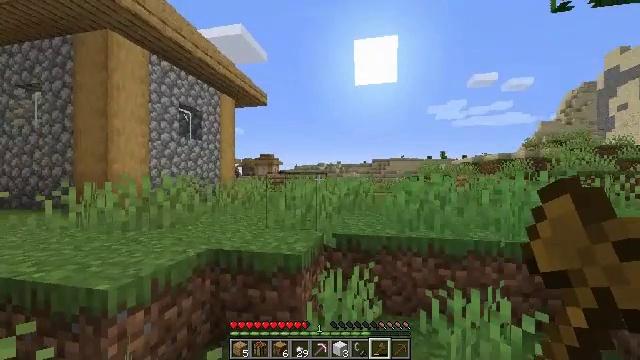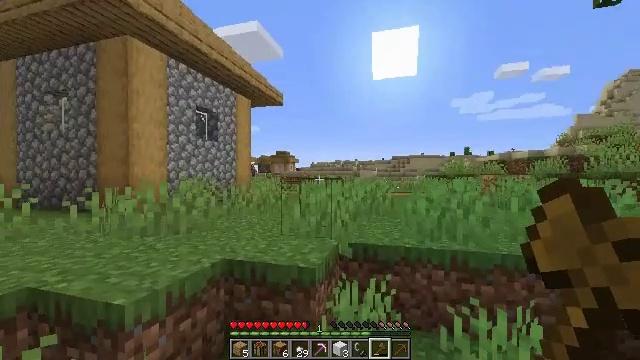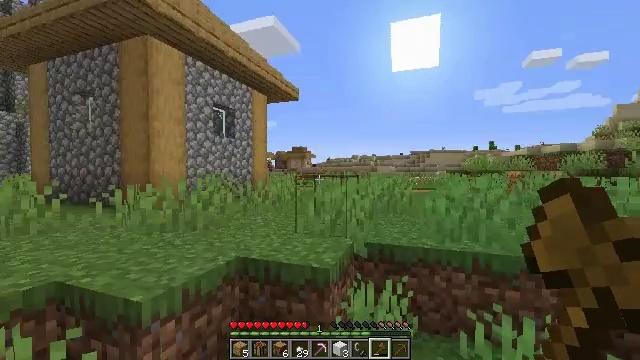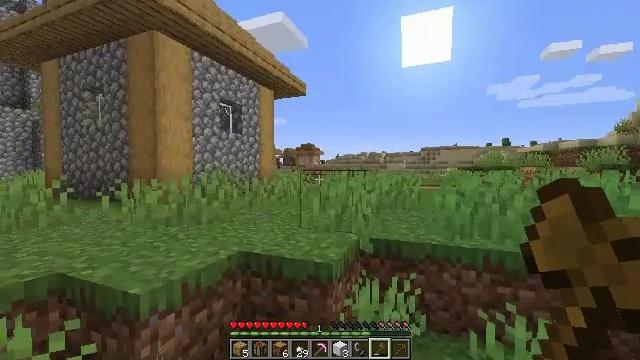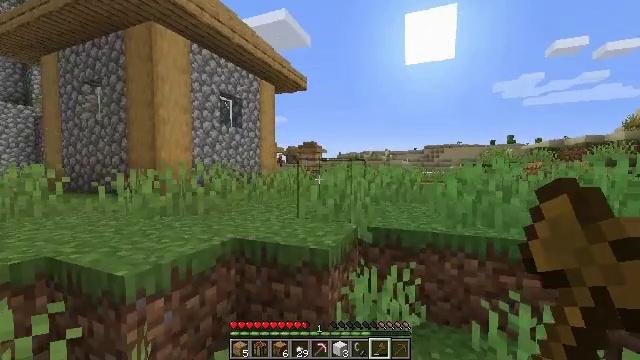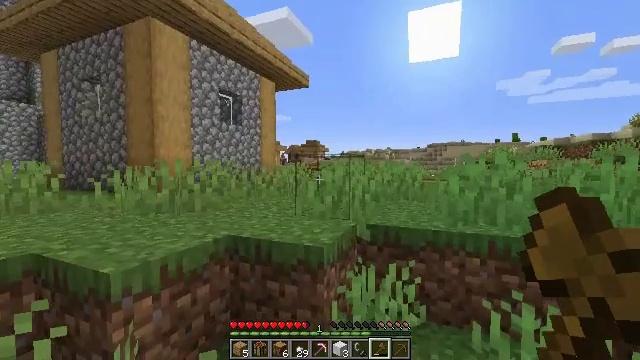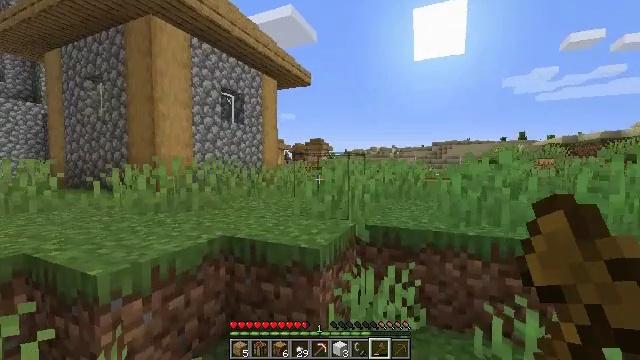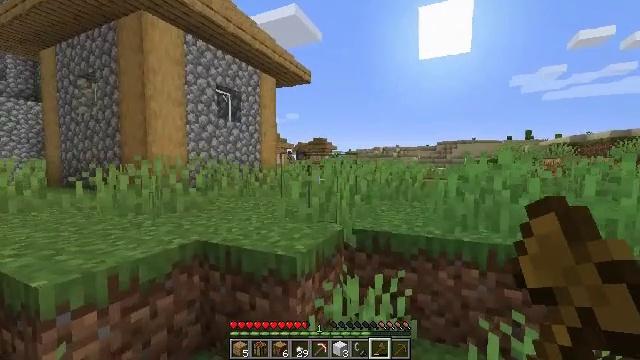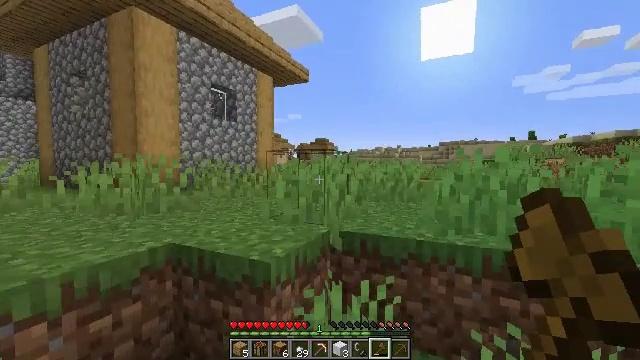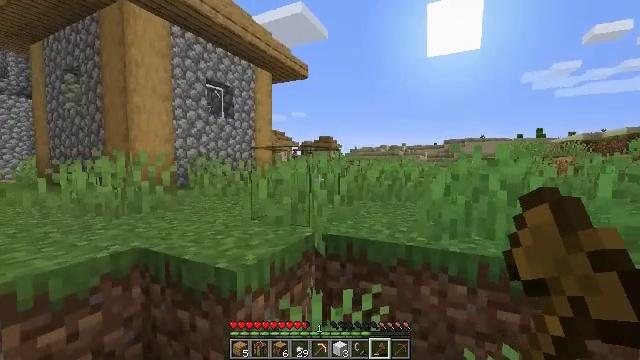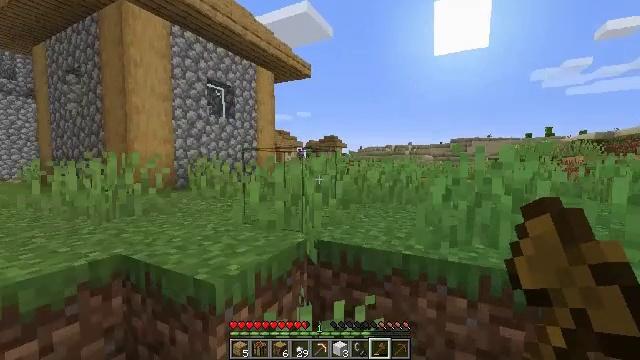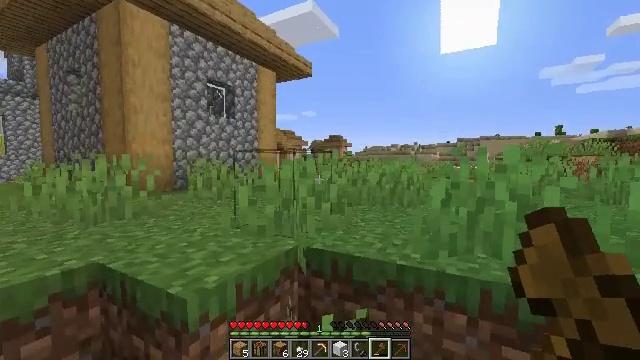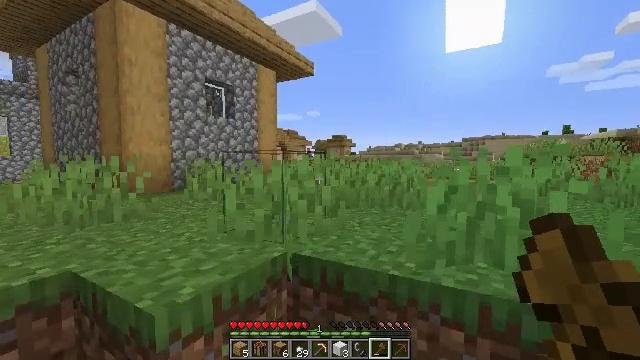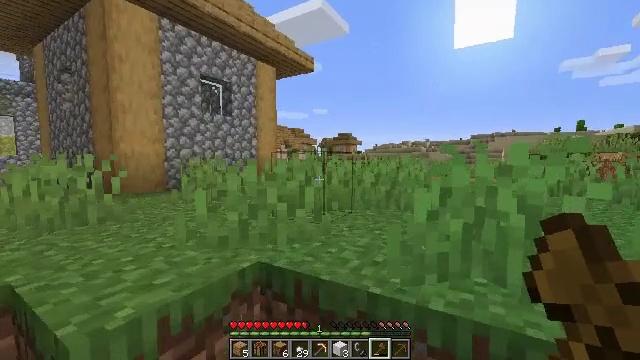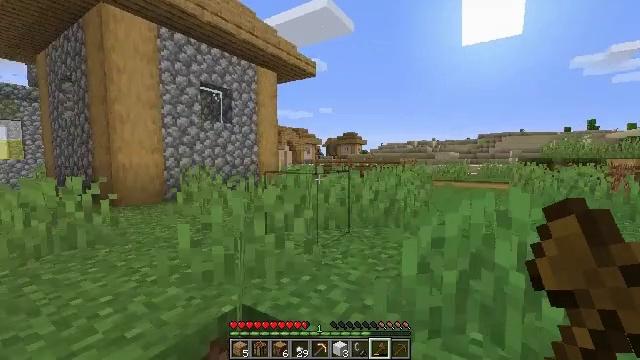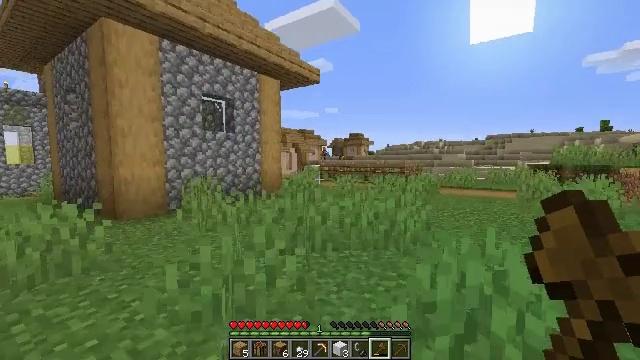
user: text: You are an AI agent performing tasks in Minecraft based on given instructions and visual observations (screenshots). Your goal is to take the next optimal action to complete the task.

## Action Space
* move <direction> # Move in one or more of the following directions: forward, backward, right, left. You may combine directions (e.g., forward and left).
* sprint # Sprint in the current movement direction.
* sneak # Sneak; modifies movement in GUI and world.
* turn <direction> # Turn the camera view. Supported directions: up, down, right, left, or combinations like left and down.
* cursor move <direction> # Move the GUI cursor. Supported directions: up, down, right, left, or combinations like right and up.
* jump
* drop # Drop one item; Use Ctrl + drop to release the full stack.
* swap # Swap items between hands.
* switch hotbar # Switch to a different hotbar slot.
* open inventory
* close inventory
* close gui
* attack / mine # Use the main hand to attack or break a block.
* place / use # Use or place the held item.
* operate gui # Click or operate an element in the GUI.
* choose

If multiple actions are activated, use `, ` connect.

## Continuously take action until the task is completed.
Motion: motion action
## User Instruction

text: Break the chest to retrieve items inside.
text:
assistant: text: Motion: move forward and move right, turn left
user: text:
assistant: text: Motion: move forward and move right, turn left and down
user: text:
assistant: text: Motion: move forward and move right, turn left
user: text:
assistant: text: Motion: move forward and move right
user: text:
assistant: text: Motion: move forward and move right
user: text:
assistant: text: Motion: move forward and move right
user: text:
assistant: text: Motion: move forward and move right
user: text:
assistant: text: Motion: move forward and move right
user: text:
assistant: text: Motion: move forward and move right, turn left
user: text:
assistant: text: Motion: move forward and move right, turn left
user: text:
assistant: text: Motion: move forward and move right, turn left
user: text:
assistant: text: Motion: move forward and move right
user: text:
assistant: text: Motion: move forward and move right, turn left
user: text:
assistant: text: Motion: move forward and move right, turn left, jump
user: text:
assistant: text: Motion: move forward and move right, turn left, jump
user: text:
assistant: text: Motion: move forward and move right, turn left and down, jump
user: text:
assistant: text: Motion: move forward and move right, turn left, jump
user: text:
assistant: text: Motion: move forward and move right
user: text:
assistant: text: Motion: move forward and move right
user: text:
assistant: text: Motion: move forward and move right
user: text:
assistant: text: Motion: move forward and move right
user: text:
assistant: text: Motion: move forward and move right
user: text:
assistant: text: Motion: move forward and move right
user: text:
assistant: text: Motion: move forward and move right
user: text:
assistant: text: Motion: move forward and move right
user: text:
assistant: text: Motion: move forward and move right
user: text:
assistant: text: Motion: move forward and move right
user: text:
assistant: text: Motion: move forward
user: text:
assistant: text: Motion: no_op
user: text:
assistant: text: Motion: move forward